Question: I set up a Jenkins job to run some integration tests. After testing finishes, Jenkins should look for test report in settings. However, it gives following error:
'''
Recording test results
ERROR: Publisher hudson.tasks.junit.JUnitResultArchiver aborted due to exception
java.lang.NoClassDefFoundError: hudson/tasks/junit/JUnitParser$ParseResultCallable
at hudson.tasks.junit.JUnitParser.parseResult(JUnitParser.java:90)
at hudson.tasks.junit.JUnitResultArchiver.parse(JUnitResultArchiver.java:120)
at hudson.tasks.junit.JUnitResultArchiver.perform(JUnitResultArchiver.java:137)
at hudson.tasks.BuildStepCompatibilityLayer.perform(BuildStepCompatibilityLayer.java:74)
at hudson.tasks.BuildStepMonitor$1.perform(BuildStepMonitor.java:20)
at hudson.model.AbstractBuild$AbstractBuildExecution.perform(AbstractBuild.java:770)
at hudson.model.AbstractBuild$AbstractBuildExecution.performAllBuildSteps(AbstractBuild.java:734)
at hudson.model.Build$BuildExecution.post2(Build.java:183)
at hudson.model.AbstractBuild$AbstractBuildExecution.post(AbstractBuild.java:683)
at hudson.model.Run.execute(Run.java:1779)
at hudson.model.FreeStyleBuild.run(FreeStyleBuild.java:43)
at hudson.model.ResourceController.execute(ResourceController.java:89)
at hudson.model.Executor.run(Executor.java:240)
Finished: FAILURE
'''
Here is my Publish Junit result setting:

I checked the path for those xml files in workspace, they do exist. I'm not sure what could be wrong. My JUnit Plugin version is 1.5.
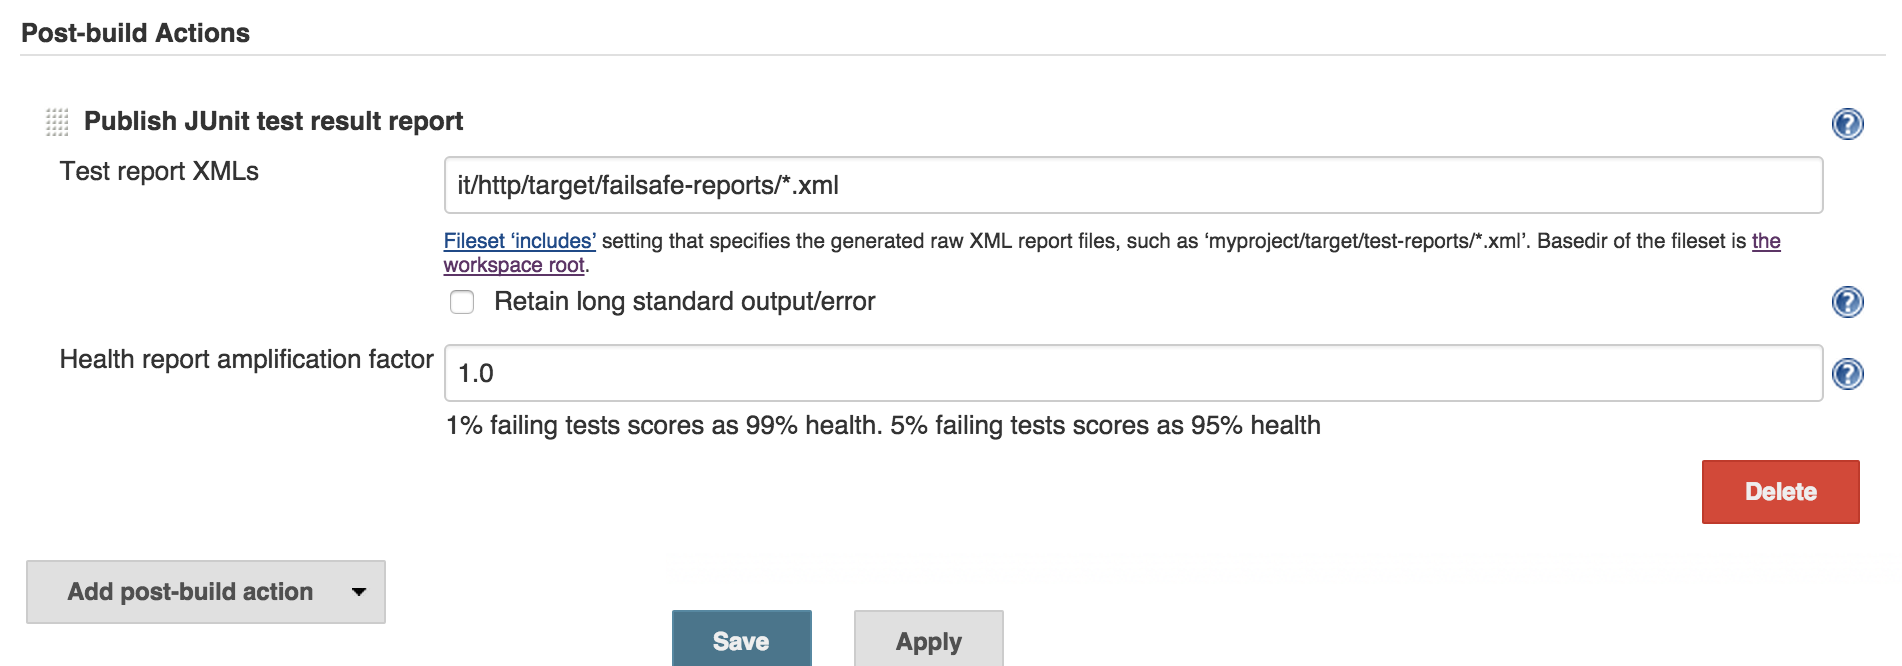
Answer: You have a version mismatch between the JUnit version in your build and the version that is loaded into Jenkins. <URL> may provide some insight, but in general, you need to be very careful that the versions are compatible.